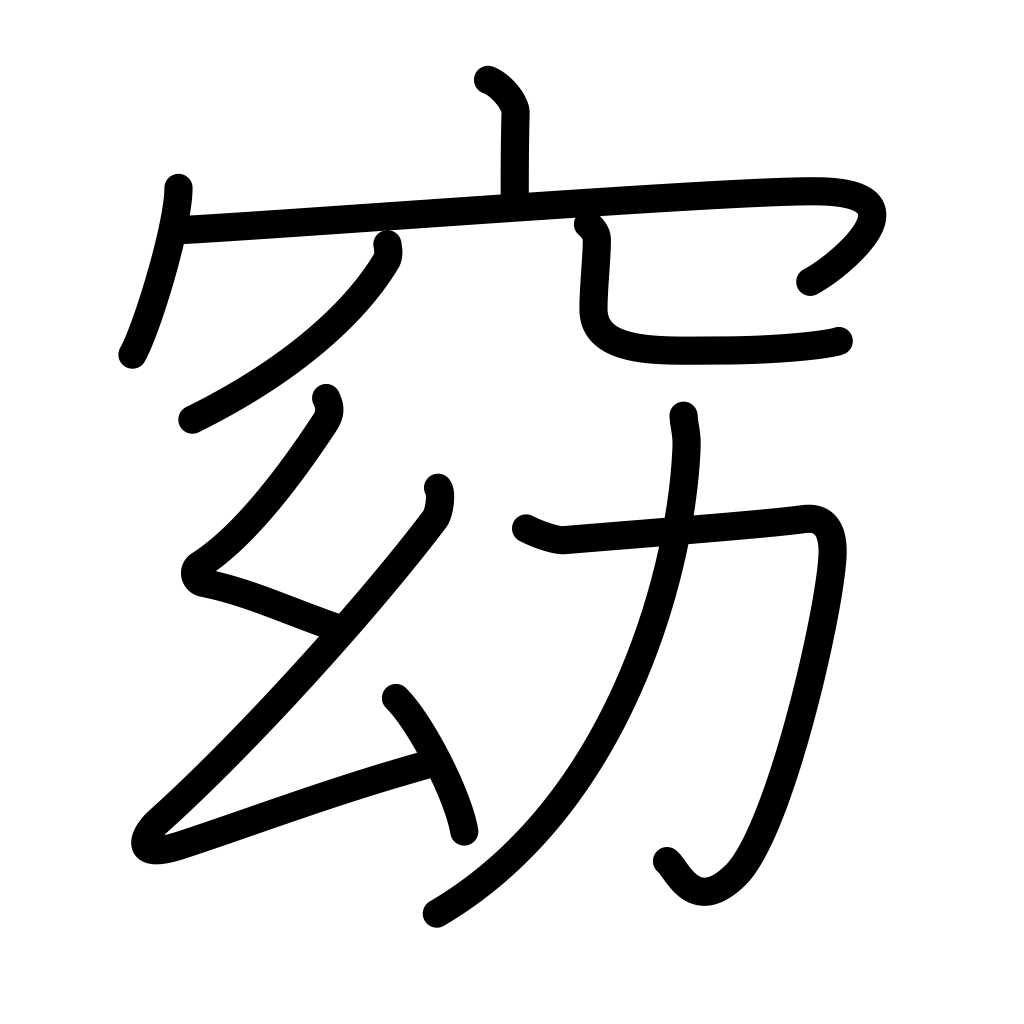
Meaning: quiet